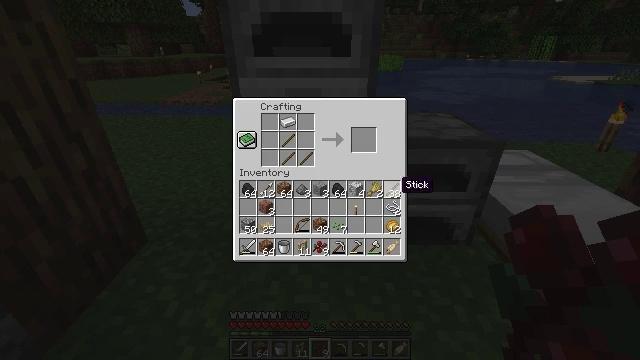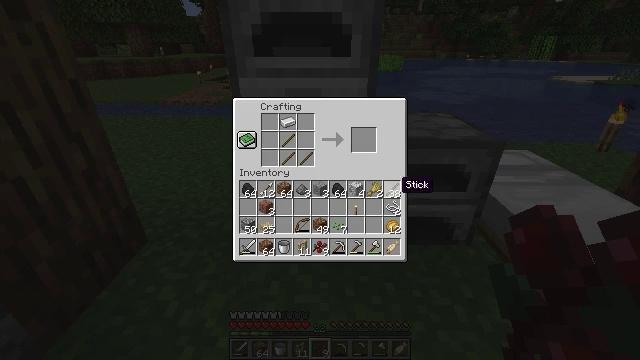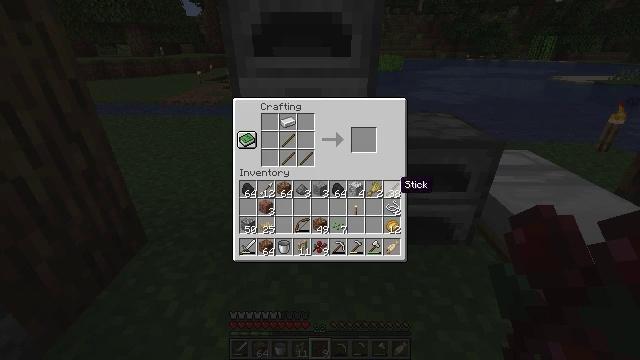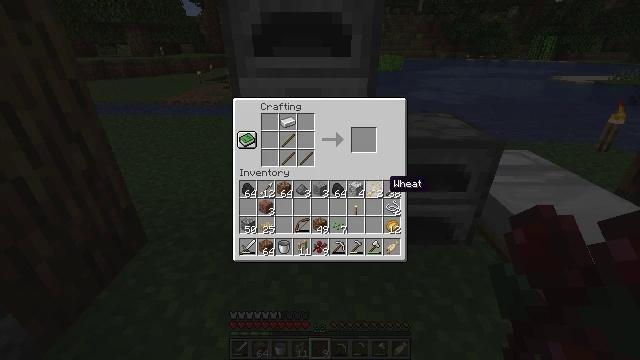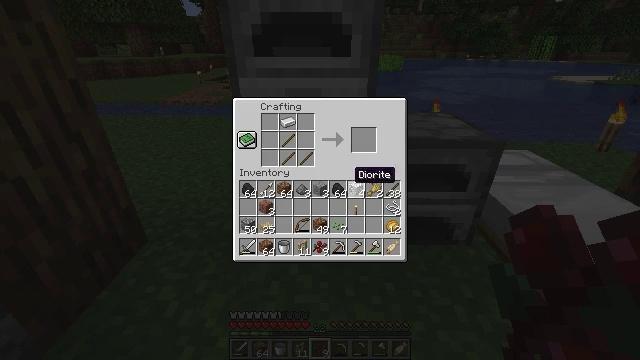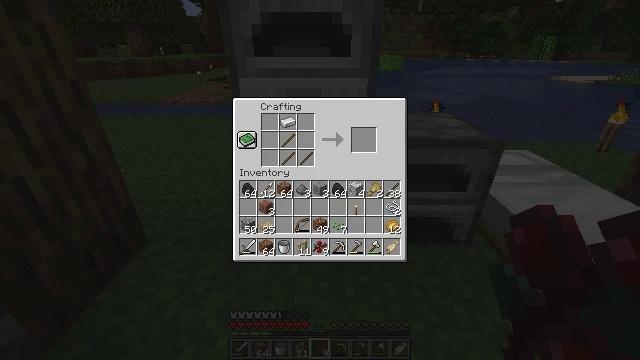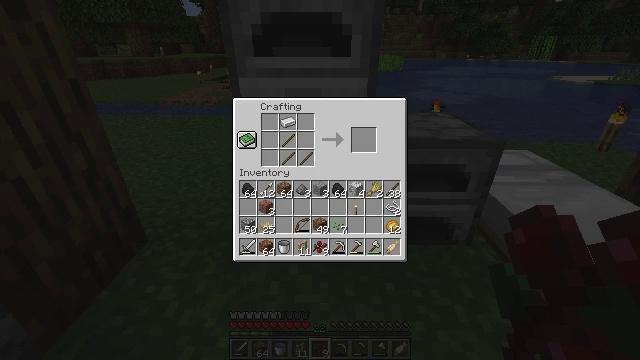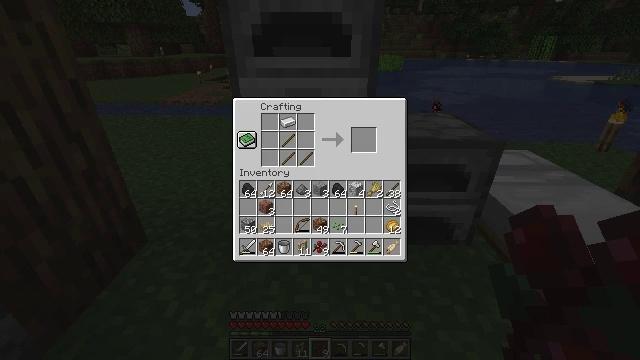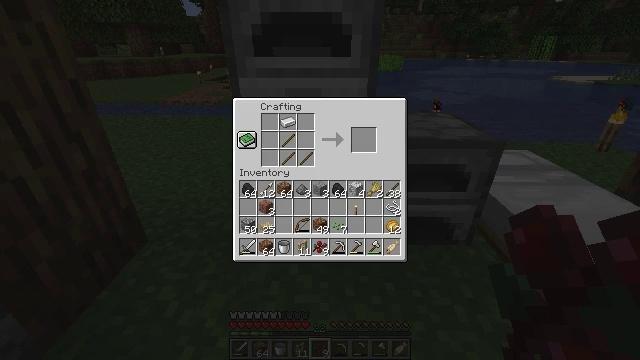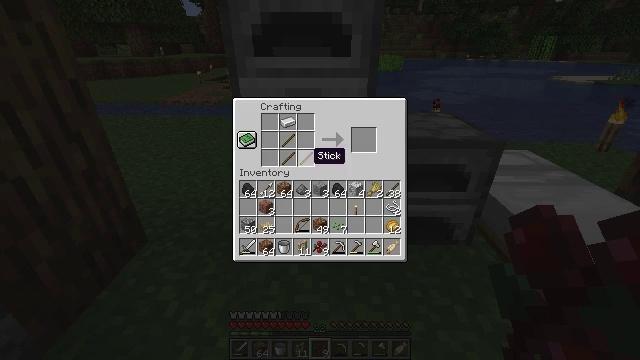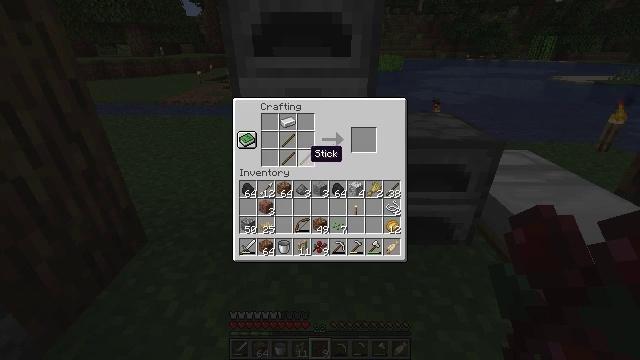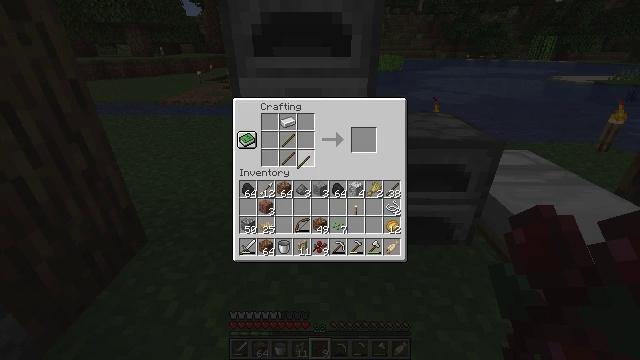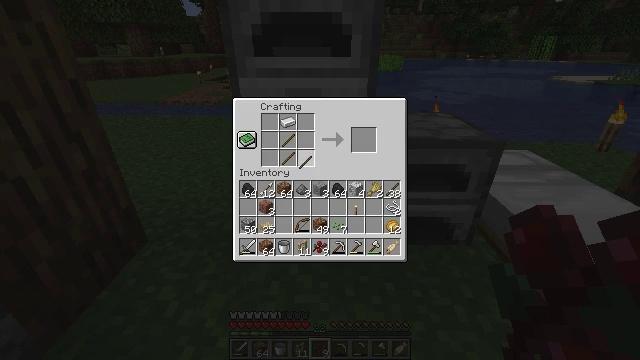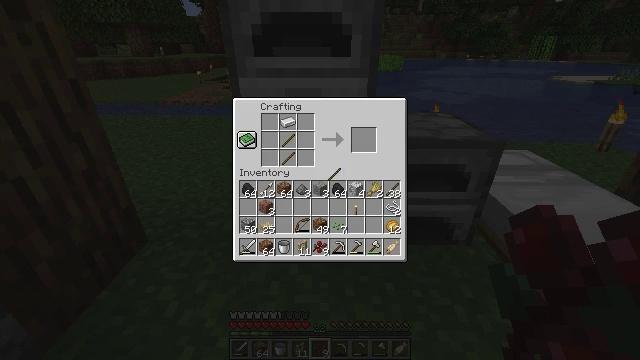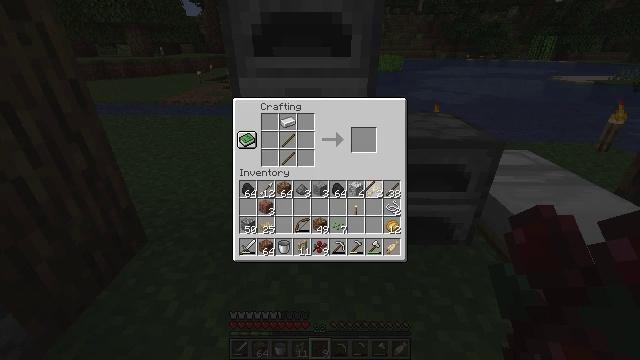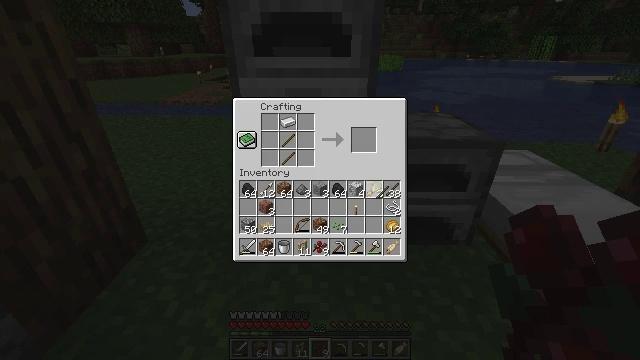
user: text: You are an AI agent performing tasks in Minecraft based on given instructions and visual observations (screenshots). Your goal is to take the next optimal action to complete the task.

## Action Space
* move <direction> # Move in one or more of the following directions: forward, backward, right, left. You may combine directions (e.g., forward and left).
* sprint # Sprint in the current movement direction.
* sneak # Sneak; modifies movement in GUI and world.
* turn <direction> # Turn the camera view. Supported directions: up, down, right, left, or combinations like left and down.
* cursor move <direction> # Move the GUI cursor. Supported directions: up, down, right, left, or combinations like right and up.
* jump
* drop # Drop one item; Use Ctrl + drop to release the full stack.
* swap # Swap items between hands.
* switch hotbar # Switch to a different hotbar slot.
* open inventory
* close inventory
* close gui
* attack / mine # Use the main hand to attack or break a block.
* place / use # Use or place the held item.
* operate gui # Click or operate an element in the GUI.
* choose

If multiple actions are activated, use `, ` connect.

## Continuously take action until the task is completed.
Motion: motion action
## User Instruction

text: Create an iron shovel on the crafting table.
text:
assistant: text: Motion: no_op
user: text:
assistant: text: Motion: no_op
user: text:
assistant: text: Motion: cursor move left
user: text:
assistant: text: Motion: cursor move left and up
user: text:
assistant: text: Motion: cursor move left and up
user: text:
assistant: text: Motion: no_op
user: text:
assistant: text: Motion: no_op
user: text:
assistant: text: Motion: cursor move left
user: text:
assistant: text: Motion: no_op
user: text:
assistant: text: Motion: no_op
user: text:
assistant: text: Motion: operate gui
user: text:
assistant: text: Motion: operate gui
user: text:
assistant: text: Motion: cursor move right and down
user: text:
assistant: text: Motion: cursor move right and down
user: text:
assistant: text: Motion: cursor move right
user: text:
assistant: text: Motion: no_op
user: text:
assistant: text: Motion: no_op
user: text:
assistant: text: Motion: no_op
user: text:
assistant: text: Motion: no_op
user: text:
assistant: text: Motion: no_op
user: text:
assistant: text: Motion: operate gui
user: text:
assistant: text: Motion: operate gui
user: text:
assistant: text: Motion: no_op
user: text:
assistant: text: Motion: no_op
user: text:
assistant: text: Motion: cursor move left and up
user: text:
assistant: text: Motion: cursor move up
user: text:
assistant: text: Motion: no_op
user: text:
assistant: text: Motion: no_op
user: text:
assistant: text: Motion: no_op
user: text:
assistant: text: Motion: operate gui